Brain MRI, t1w sequence, axial 2D slice.
Patient: age 32, sex F, weight 95 kg, height 1.95 m
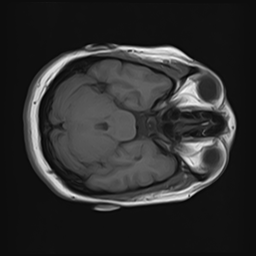